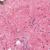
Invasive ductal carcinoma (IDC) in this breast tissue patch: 0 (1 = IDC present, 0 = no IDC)